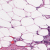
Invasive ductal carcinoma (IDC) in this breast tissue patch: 0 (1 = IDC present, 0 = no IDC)